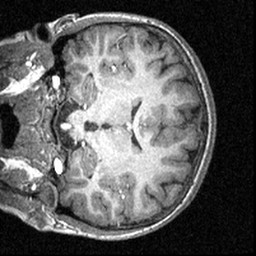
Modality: T1w
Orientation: coronal
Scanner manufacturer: siemens
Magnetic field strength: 3 T
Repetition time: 1.57 s
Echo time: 0.00304 s